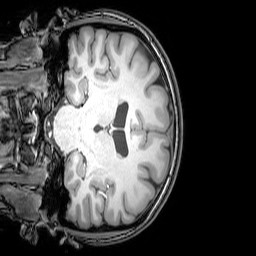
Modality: T1w
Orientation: coronal
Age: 24
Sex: female
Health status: healthy
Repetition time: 0.081 s
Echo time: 0.037 s